Field crop: tomato
Growth stage: 1
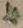
Species: solanum